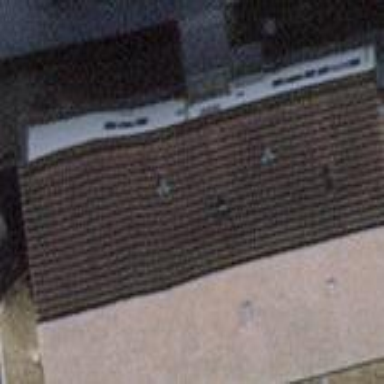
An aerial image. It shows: Building with tile roof.